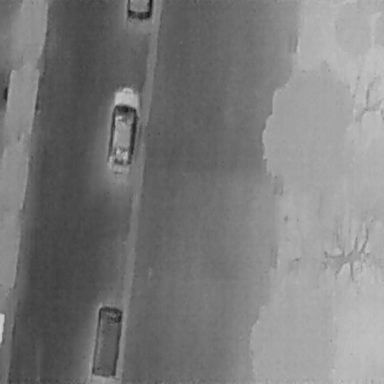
There are three Cars in the infrared image.